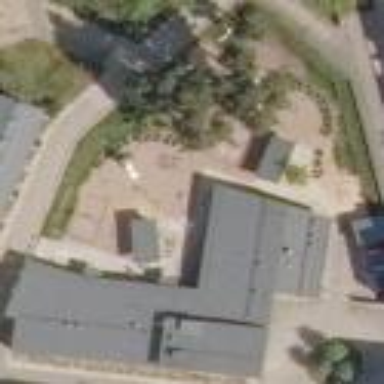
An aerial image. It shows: Kindergarten.